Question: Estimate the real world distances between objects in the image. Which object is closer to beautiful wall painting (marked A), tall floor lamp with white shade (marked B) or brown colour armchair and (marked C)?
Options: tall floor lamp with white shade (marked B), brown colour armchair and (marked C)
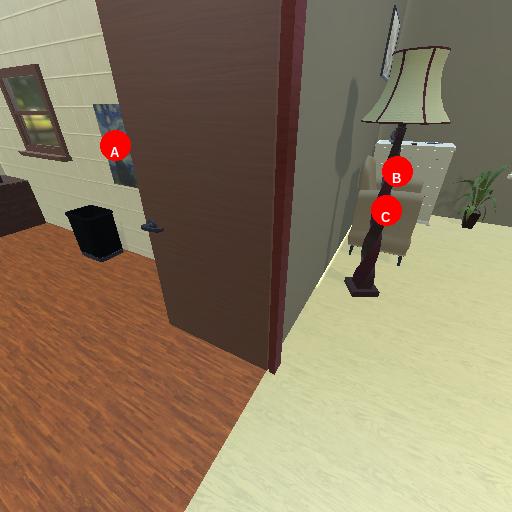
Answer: tall floor lamp with white shade (marked B)